Question: Please see the image attached. I want the retangle (border) not to overlap the other images. For some weird reason only the last image added to the canvas is showing correctly.

Here is my code
'''
<!DOCTYPE HTML>
<html>
<head>
<style>
body {
margin: 0px;
padding: 0px;
}
</style>
</head>
<body>
<canvas id="myCanvas" width="600" height="600"></canvas>
<script>
function loadImages(sources, callback) {
var images = {};
var loadedImages = 0;
var numImages = 0;
// get num of sources
for(var src in sources) {
numImages++;
}
for(var src in sources) {
images[src] = new Image();
images[src].onload = function() {
if(++loadedImages >= numImages) {
callback(images);
}
};
images[src].src = sources[src];
}
}
var canvas = document.getElementById('myCanvas');
var context = canvas.getContext('2d');
var sources = {
bg: 'bg2.jpg',
a: 'a.jpg',
b: 'b.jpg',
c: 'c.jpg',
d: 'd.jpg',
e: 'e.jpg',
f: 'f.jpg'
};
function drawImageRot(img,x,y,width,height,deg){
var c=document.getElementById("myCanvas");
var ctx=c.getContext("2d");
var rad = deg * Math.PI / 180;
ctx.translate(x + width / 2, y + height / 2);
ctx.rotate(rad);
ctx.rect(width / 2 * (-1), height / 2 * (-1), width, height);
ctx.stroke();
ctx.strokeStyle = 'white';
ctx.lineWidth = 2;
ctx.drawImage(img,width / 2 * (-1),height / 2 * (-1),width,height);
ctx.rotate(rad * ( -1 ) );
ctx.translate((x + width / 2) * (-1), (y + height / 2) * (-1));
}
loadImages(sources, function(images) {
drawImageRot(images.bg, 0, 0, 600, 600,0);
drawImageRot(images.b, 380, 55,277, 184,-20);
drawImageRot(images.a,-20,-20, 300, 224,-30);
drawImageRot(images.e, 130, 150,350, 274,0);
drawImageRot(images.d, 320, 430,277, 184,20);
drawImageRot(images.f, 0, 380, 240,160,-10);
});
</script>
'''
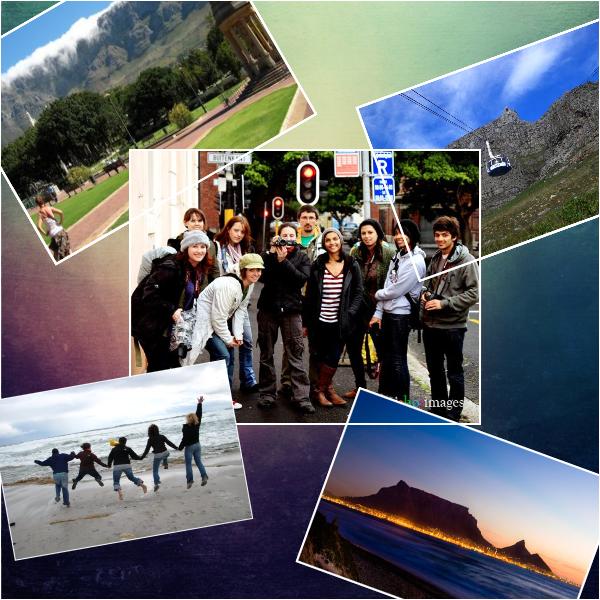
Answer: My idea is drawing the rectangle border first and then draw the images.
Another thing is the way that you are drawing the rectangles. If you wanna draw rectangles this is the code snippet:
'''
ctx.beginPath();
ctx.rect(width / 2 * (-1), height / 2 * (-1), width, height);
ctx.lineWidth = 5;
ctx.strokeStyle = 'white';
ctx.stroke();
'''
Another thing too, is the way that you turn back to the original position. There's a more simple way with the use of ctx.save() and ctx.restore(). This is the way that canvas propose you to turn back when you are doing transformations.
So here is my solution I hope that you enjoy it. Thanks Sergio.
'''
function loadImages(sources, callback) {
var images = {};
var loadedImages = 0;
var numImages = 0;
// get num of sources
for(var src in sources) {
numImages++;
}
for(var src in sources) {
images[src] = new Image();
images[src].onload = function() {
if(++loadedImages >= numImages) {
callback(images);
}
};
images[src].src = sources[src];
}
}
var canvas = document.getElementById('myCanvas');
var context = canvas.getContext('2d');
var sources = {
bg: 'bg2.jpg',
a: 'a.jpg',
b: 'b.jpg',
c: 'c.jpg',
d: 'd.jpg',
e: 'e.jpg',
f: 'f.jpg'
};
function drawRectanlesBorders(img,x,y,width,height,deg){
var c=document.getElementById("myCanvas");
var ctx=c.getContext("2d");
var rad = deg * Math.PI / 180;
ctx.save();
ctx.translate(x + width / 2, y + height / 2);
ctx.rotate(rad);
ctx.beginPath();
ctx.rect(width / 2 * (-1), height / 2 * (-1), width, height);
ctx.lineWidth = 5;
ctx.strokeStyle = 'white';
ctx.stroke();
ctx.restore();
}
function drawImageRot(img,x,y,width,height,deg){
var c=document.getElementById("myCanvas");
var ctx=c.getContext("2d");
var rad = deg * Math.PI / 180;
ctx.save();
ctx.translate(x + width / 2, y + height / 2);
ctx.rotate(rad);
ctx.drawImage(img,width / 2 * (-1),height / 2 * (-1),width,height);
ctx.restore();
}
loadImages(sources, function(images) {
//draw background image
drawImageRot(images.bg, 0, 0, 600, 600,0);
//draw borders
drawRectanlesBorders(images.b, 380, 55,277, 184,-20);
drawRectanlesBorders(images.a,-20,-20, 300, 224,-30);
drawRectanlesBorders(images.e, 130, 150,350, 274,0);
drawRectanlesBorders(images.d, 320, 430,277, 184,20);
drawRectanlesBorders(images.f, 0, 380, 240,160,-10);
//draw images
drawImageRot(images.b, 380, 55,277, 184,-20);
drawImageRot(images.a,-20,-20, 300, 224,-30);
drawImageRot(images.e, 130, 150,350, 274,0);
drawImageRot(images.d, 320, 430,277, 184,20);
drawImageRot(images.f, 0, 380, 240,160,-10);
});
'''
You should decide the order to paint the images too see what you really wanna see.